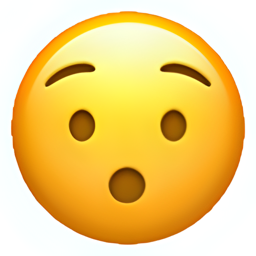
Name: hushed face
Emoji: 😯
Group: Smileys & Emotion
Sub-group: face-concerned